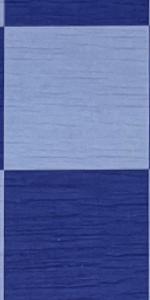
Label: Empty